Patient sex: M
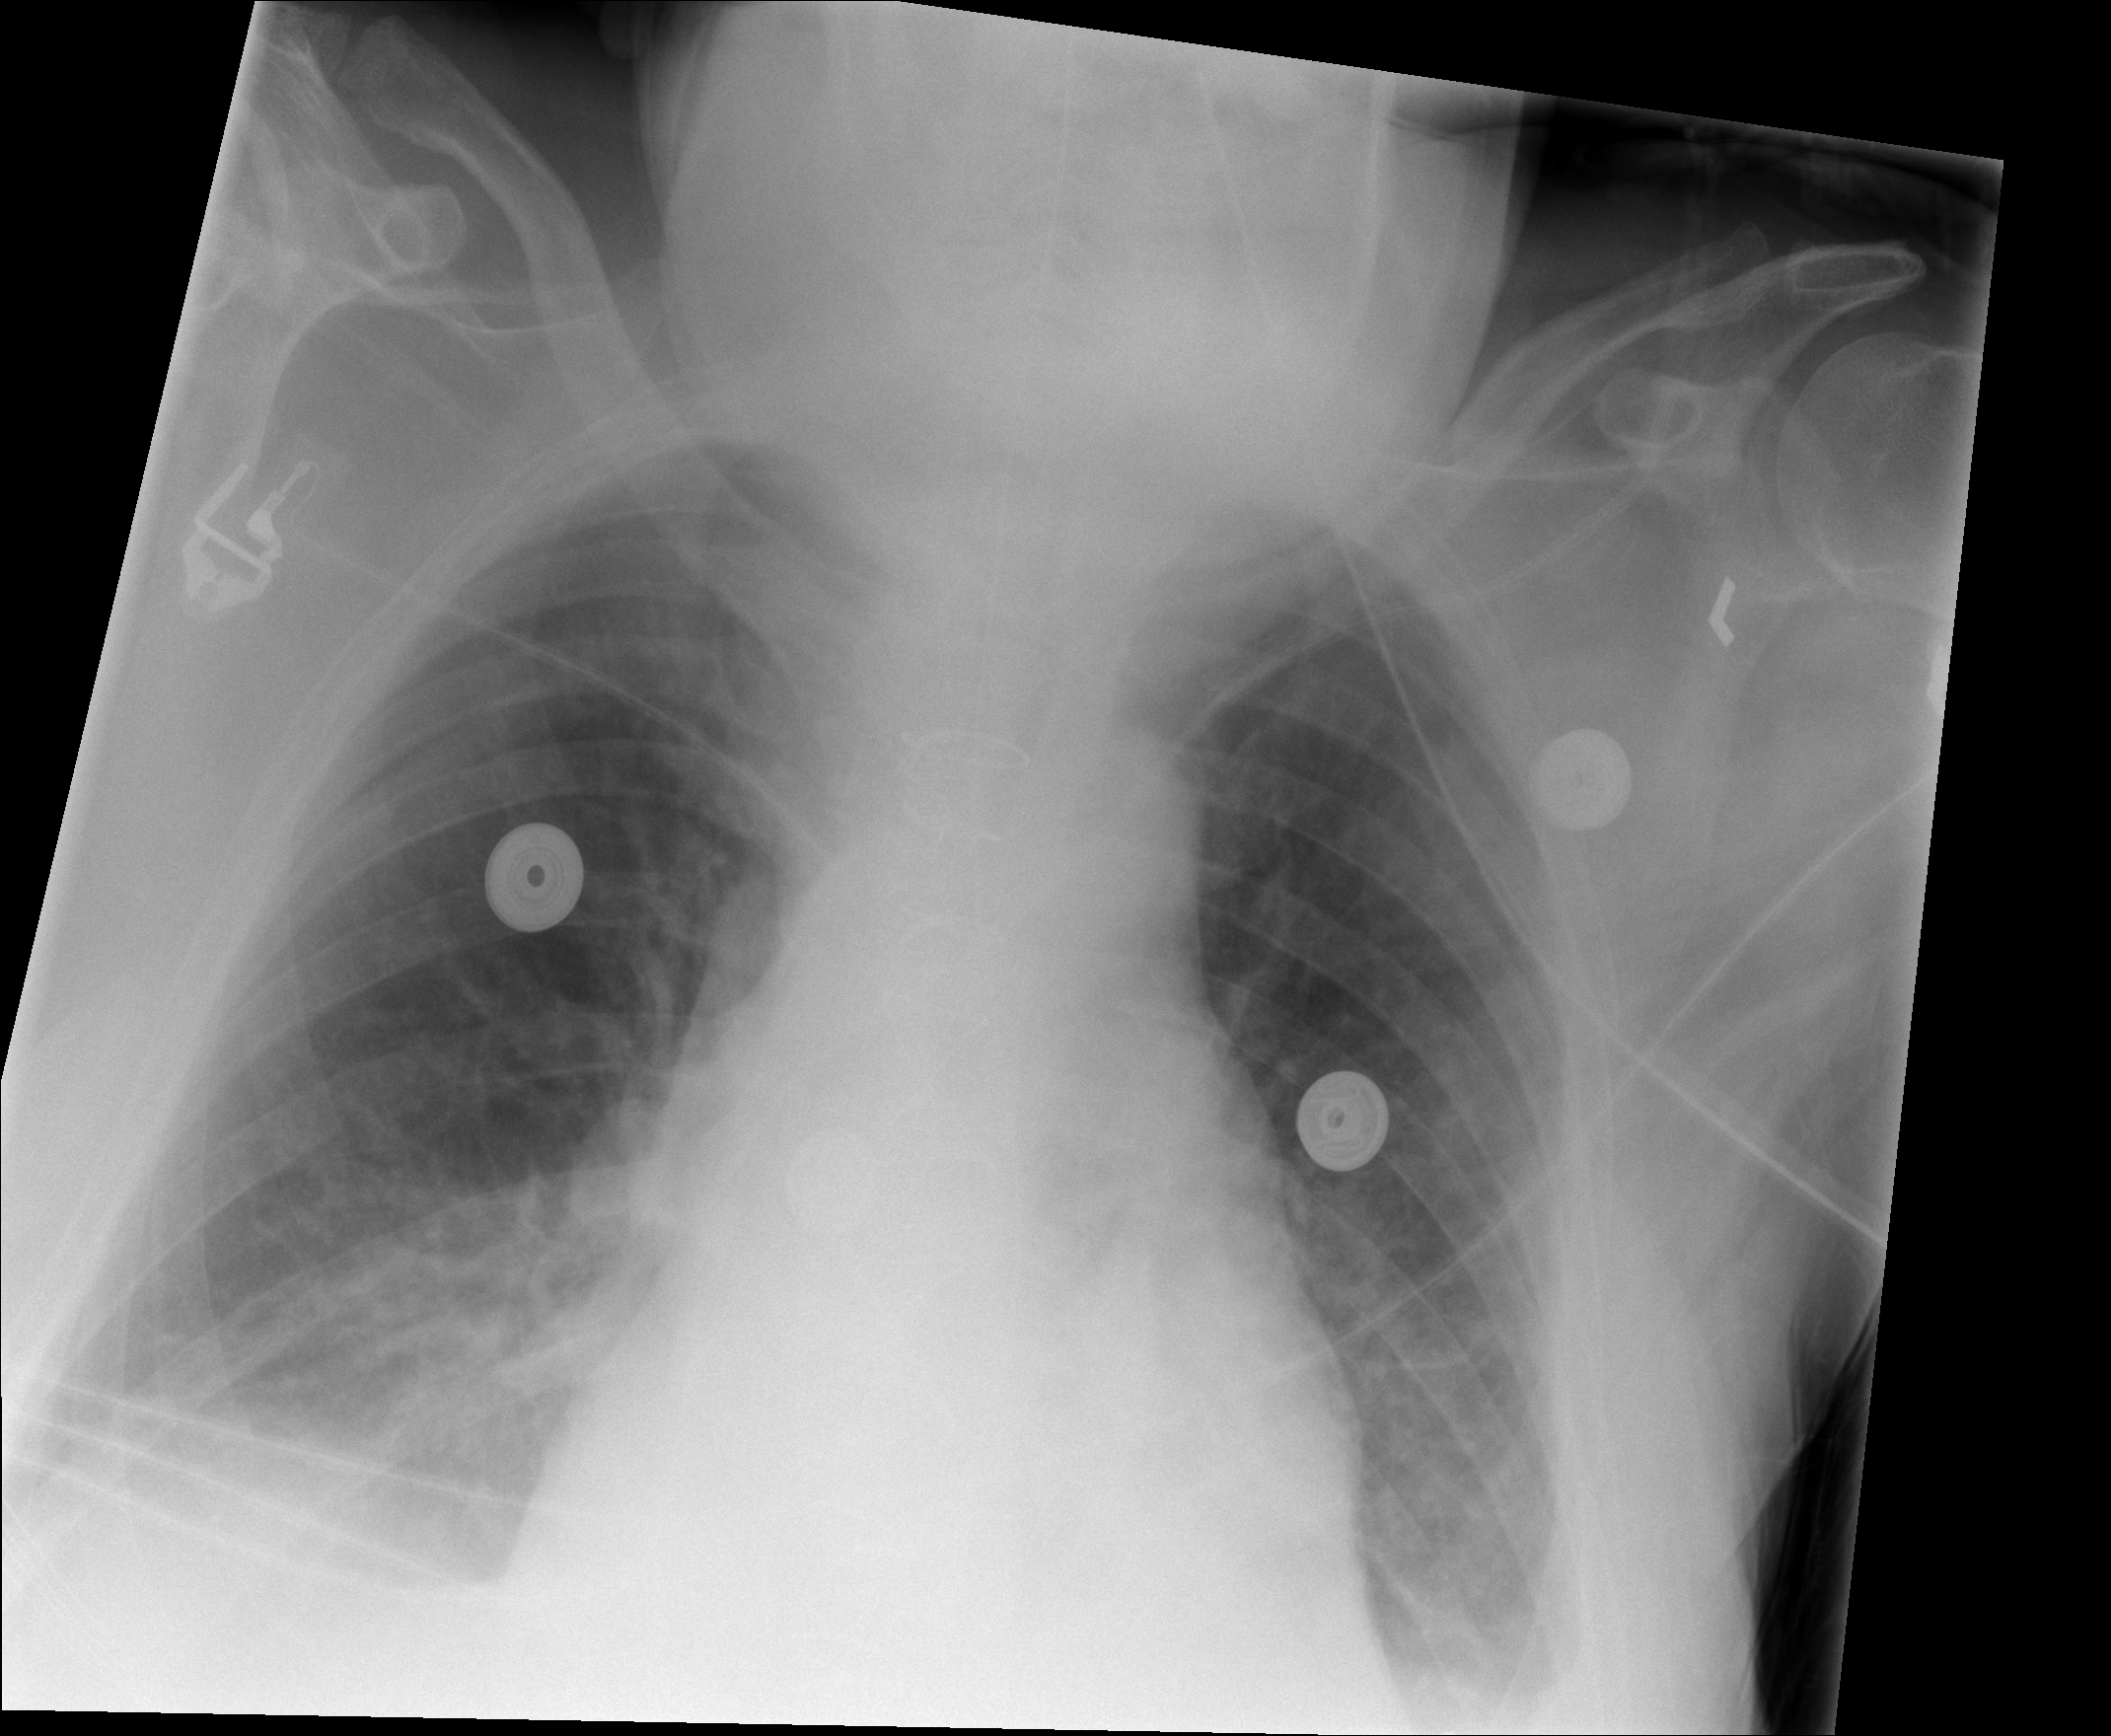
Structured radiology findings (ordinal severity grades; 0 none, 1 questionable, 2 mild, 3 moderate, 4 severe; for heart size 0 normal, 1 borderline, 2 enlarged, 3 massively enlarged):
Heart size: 2
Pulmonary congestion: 1
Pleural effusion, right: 2
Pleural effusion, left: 2
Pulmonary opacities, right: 0
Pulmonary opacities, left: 0
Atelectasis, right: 2
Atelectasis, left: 2